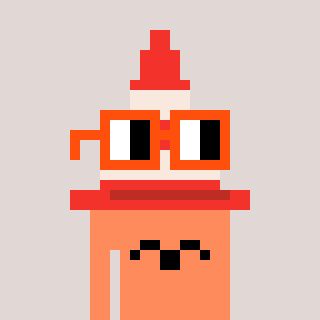
a pixel art character with square orange glasses, a cone-shaped head and a peachy-colored body on a warm background